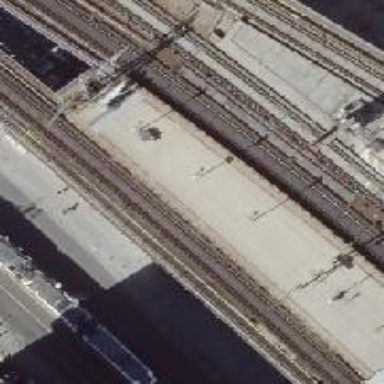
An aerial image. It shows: Viaduct bridge carrying electrified rail line with contact line. The rail line is ballastless.